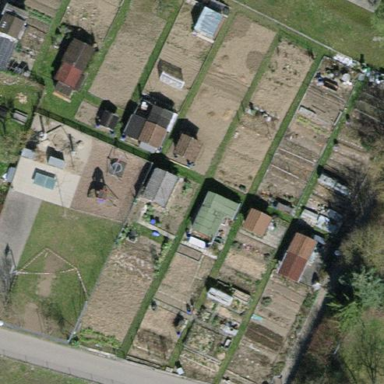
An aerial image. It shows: Area designated for allotments.